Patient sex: M
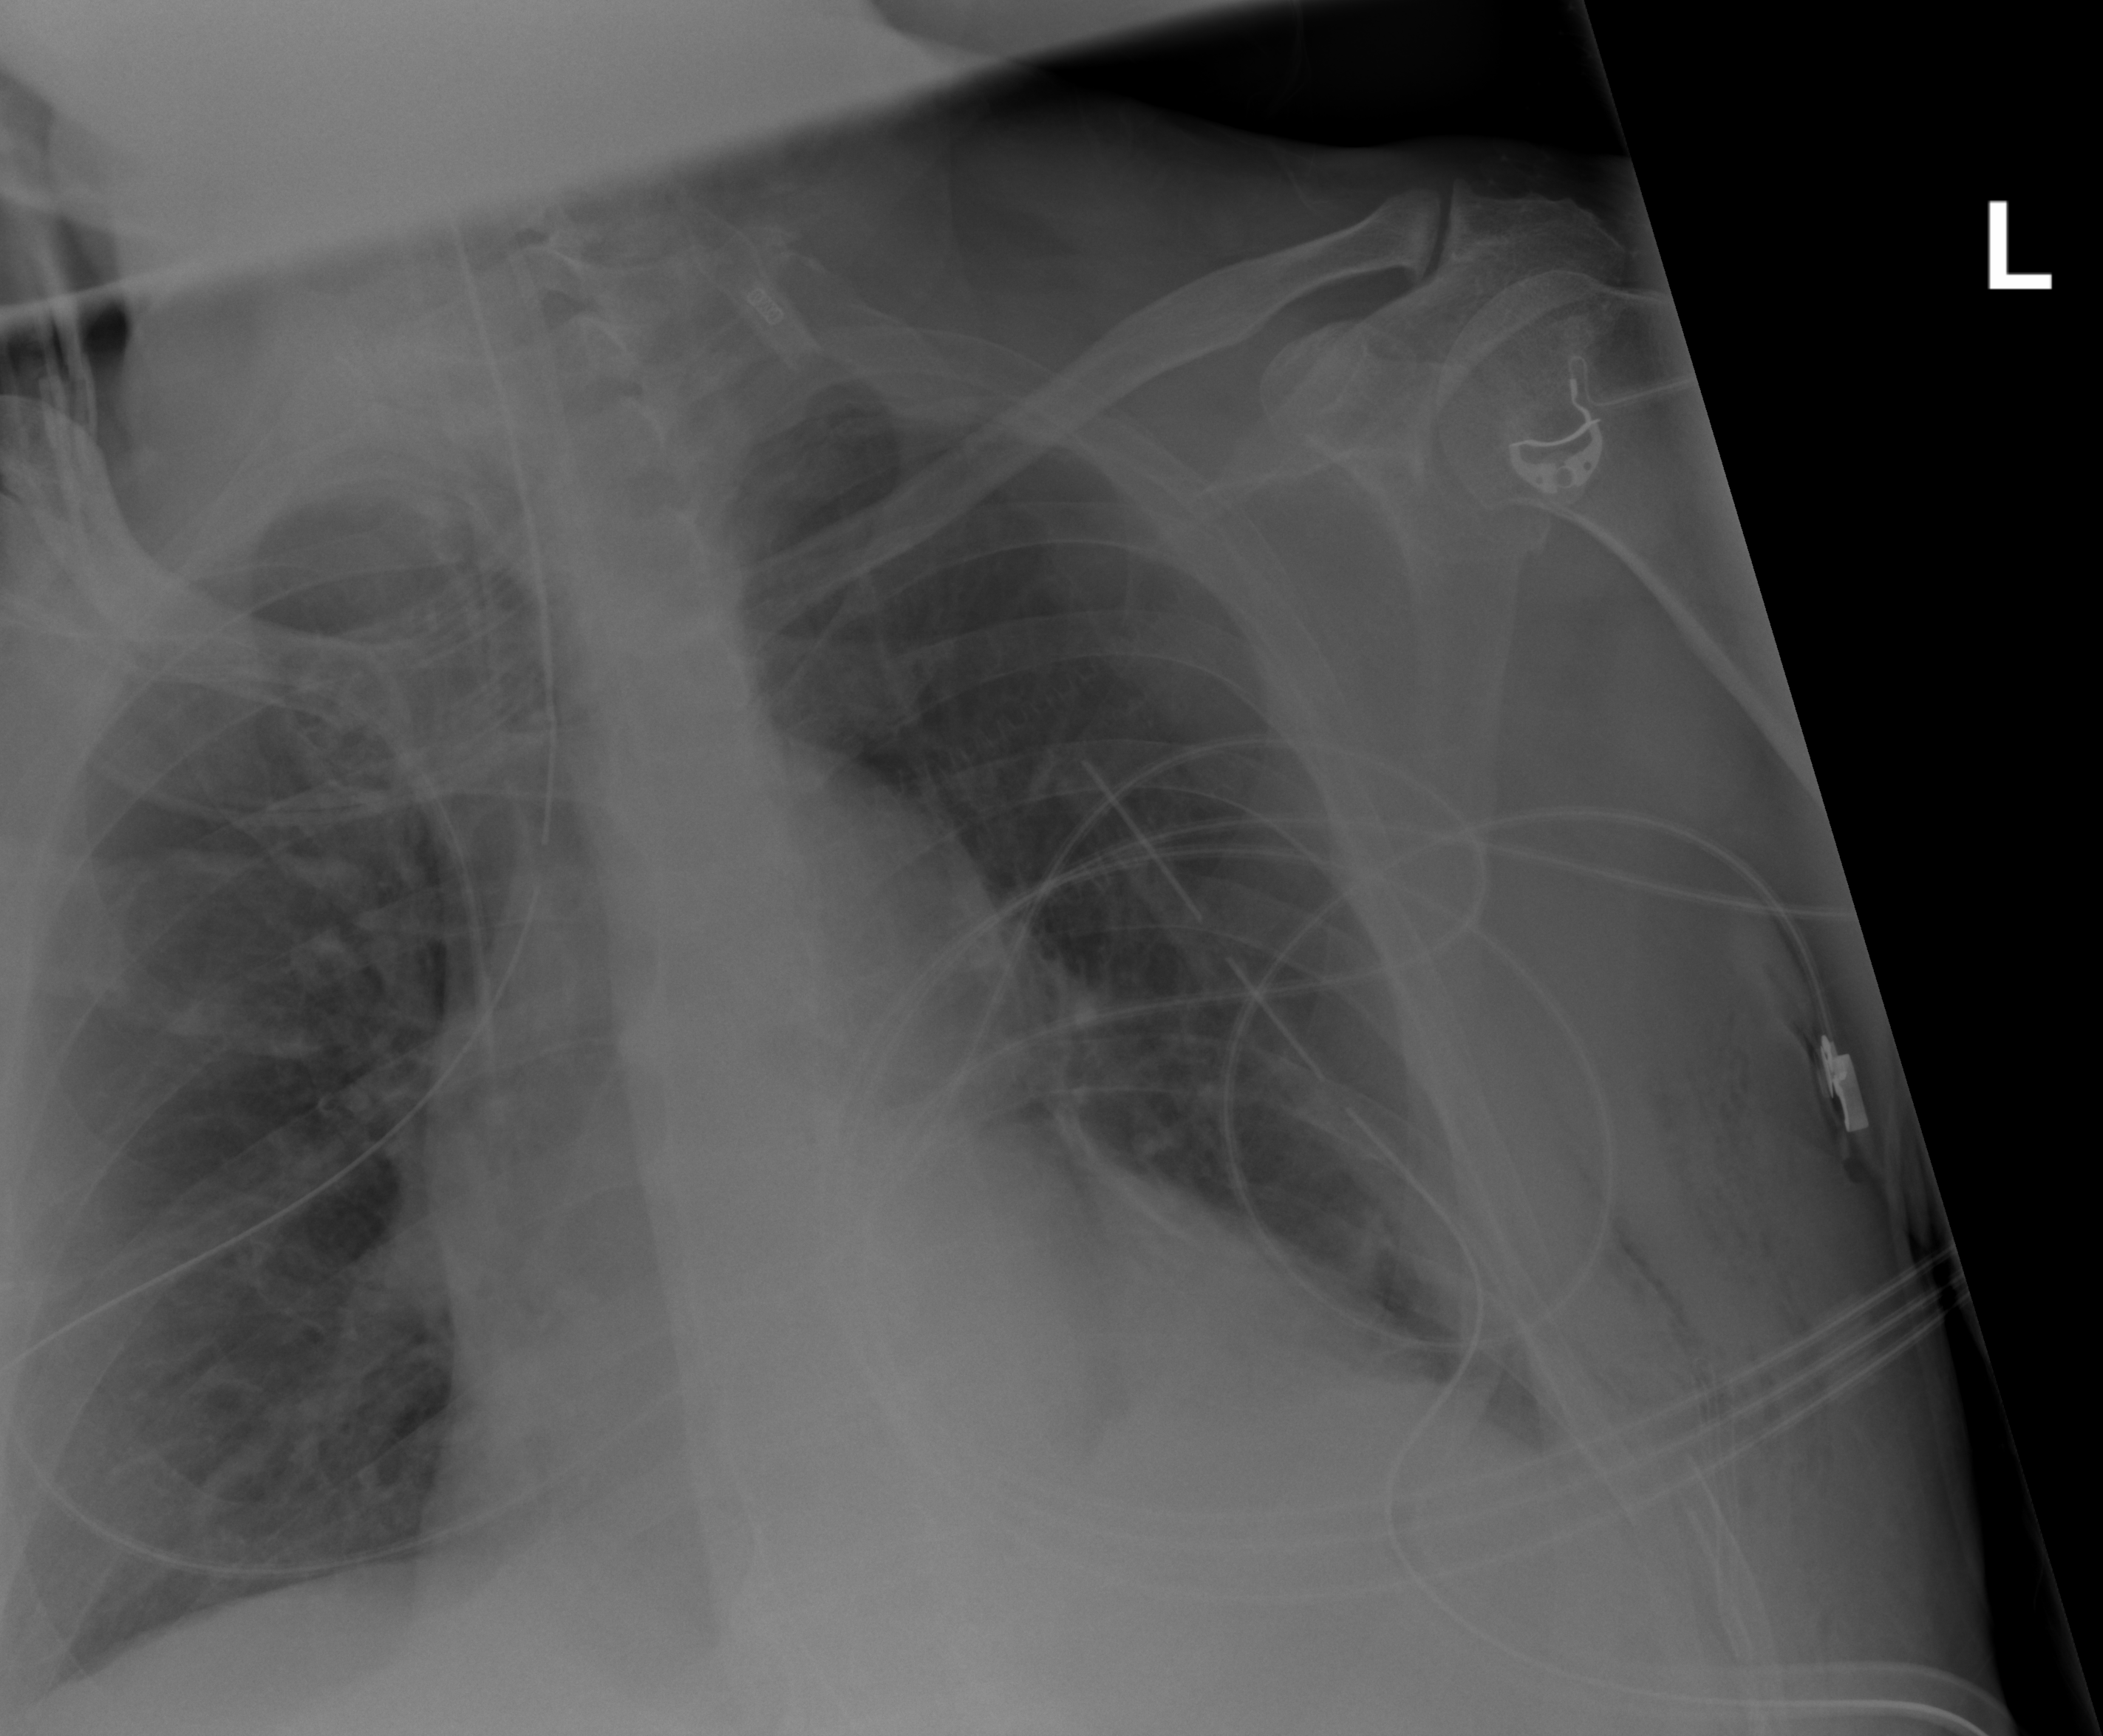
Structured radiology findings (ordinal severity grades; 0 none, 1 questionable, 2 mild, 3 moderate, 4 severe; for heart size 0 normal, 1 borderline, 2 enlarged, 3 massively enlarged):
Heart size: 2
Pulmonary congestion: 2
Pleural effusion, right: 0
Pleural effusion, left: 2
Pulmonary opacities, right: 0
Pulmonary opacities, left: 0
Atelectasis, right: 0
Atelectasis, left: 2